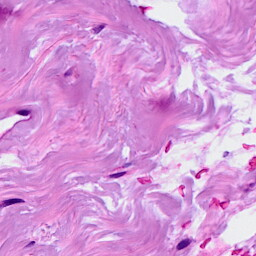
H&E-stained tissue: Breast